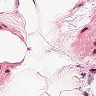
Metastatic tissue present: no